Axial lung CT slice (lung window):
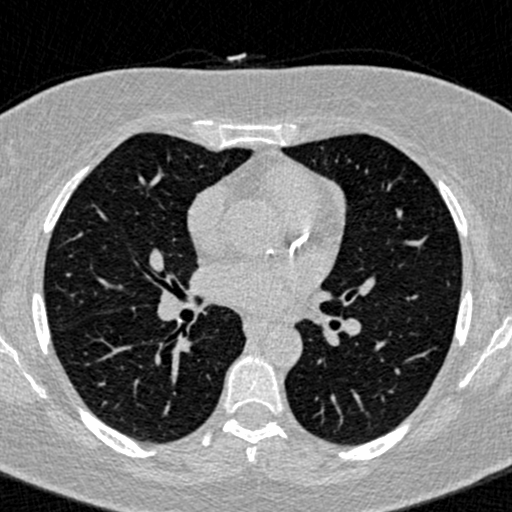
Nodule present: no